Chest X-ray:
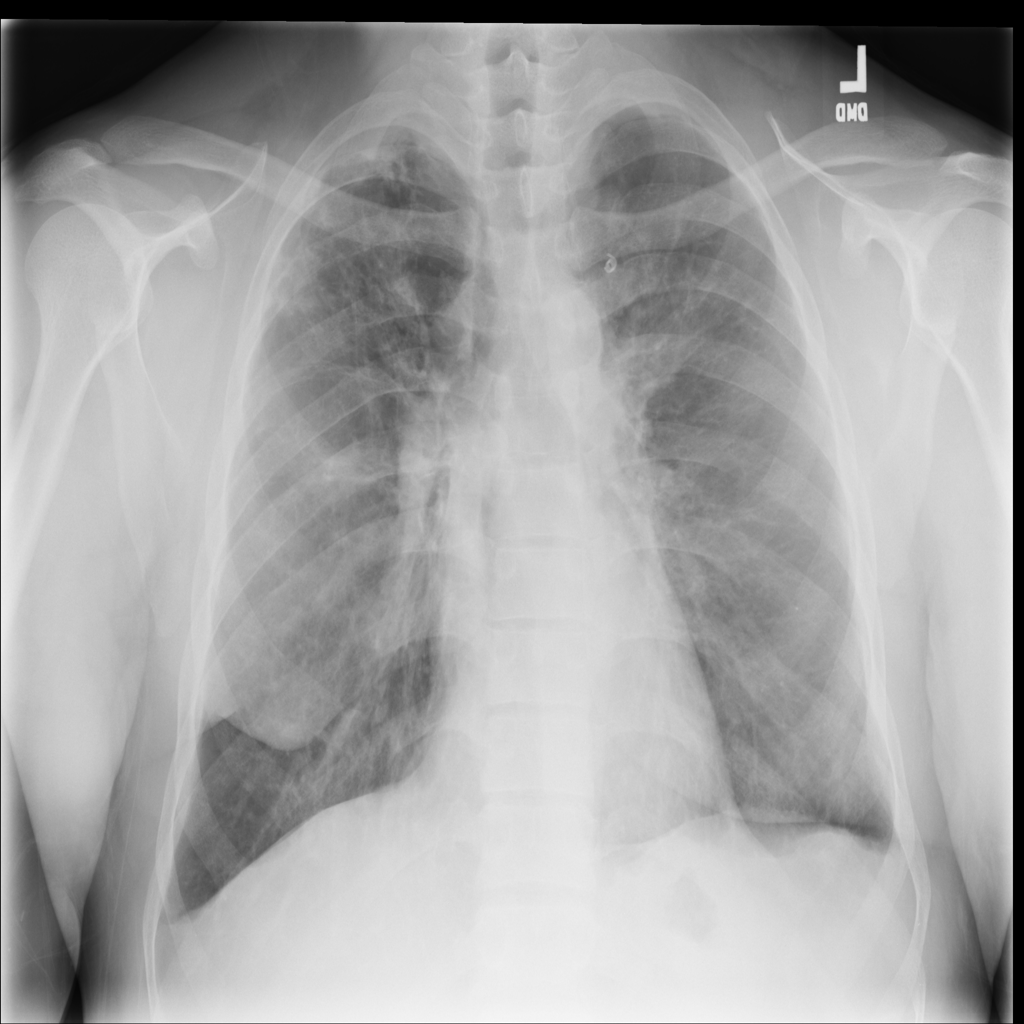
Findings: Consolidation, Effusion
No abnormal finding: no